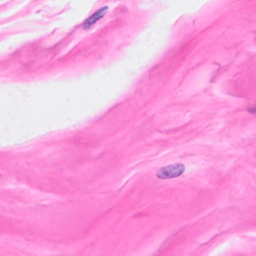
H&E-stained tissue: Breast